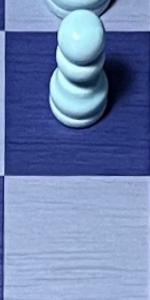
Label: Empty